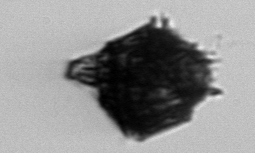
Label: Gonyaulax